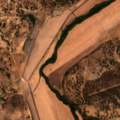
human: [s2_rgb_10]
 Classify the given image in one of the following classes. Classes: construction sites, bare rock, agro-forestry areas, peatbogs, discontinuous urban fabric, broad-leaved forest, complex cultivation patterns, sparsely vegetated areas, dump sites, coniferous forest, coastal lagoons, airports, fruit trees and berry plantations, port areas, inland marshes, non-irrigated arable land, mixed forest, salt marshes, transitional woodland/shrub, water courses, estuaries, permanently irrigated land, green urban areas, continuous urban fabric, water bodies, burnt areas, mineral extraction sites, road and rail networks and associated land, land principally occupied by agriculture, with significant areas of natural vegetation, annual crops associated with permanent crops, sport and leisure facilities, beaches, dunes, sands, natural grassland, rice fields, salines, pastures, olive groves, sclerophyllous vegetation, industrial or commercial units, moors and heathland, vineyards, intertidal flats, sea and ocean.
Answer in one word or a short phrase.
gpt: permanently irrigated land, agro-forestry areas, broad-leaved forest